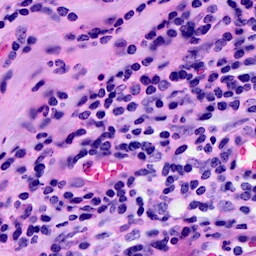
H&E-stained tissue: Breast